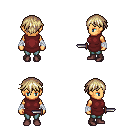
a pixel art fantasy rpg character, female body template, human, tanned skin, maroon tunic, teal pants, white blonde short bangs hairstyle, white cloth bandages, maroon shoes, dagger, four views (front, back, left, right), 2x2 character sprite sheet, small pixel art, hard edges, no anti-aliasing